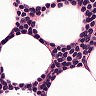
Metastatic tissue present: no